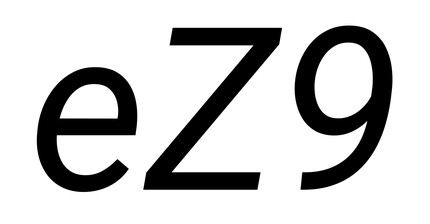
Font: Roboto-Italic_Italic